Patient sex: M
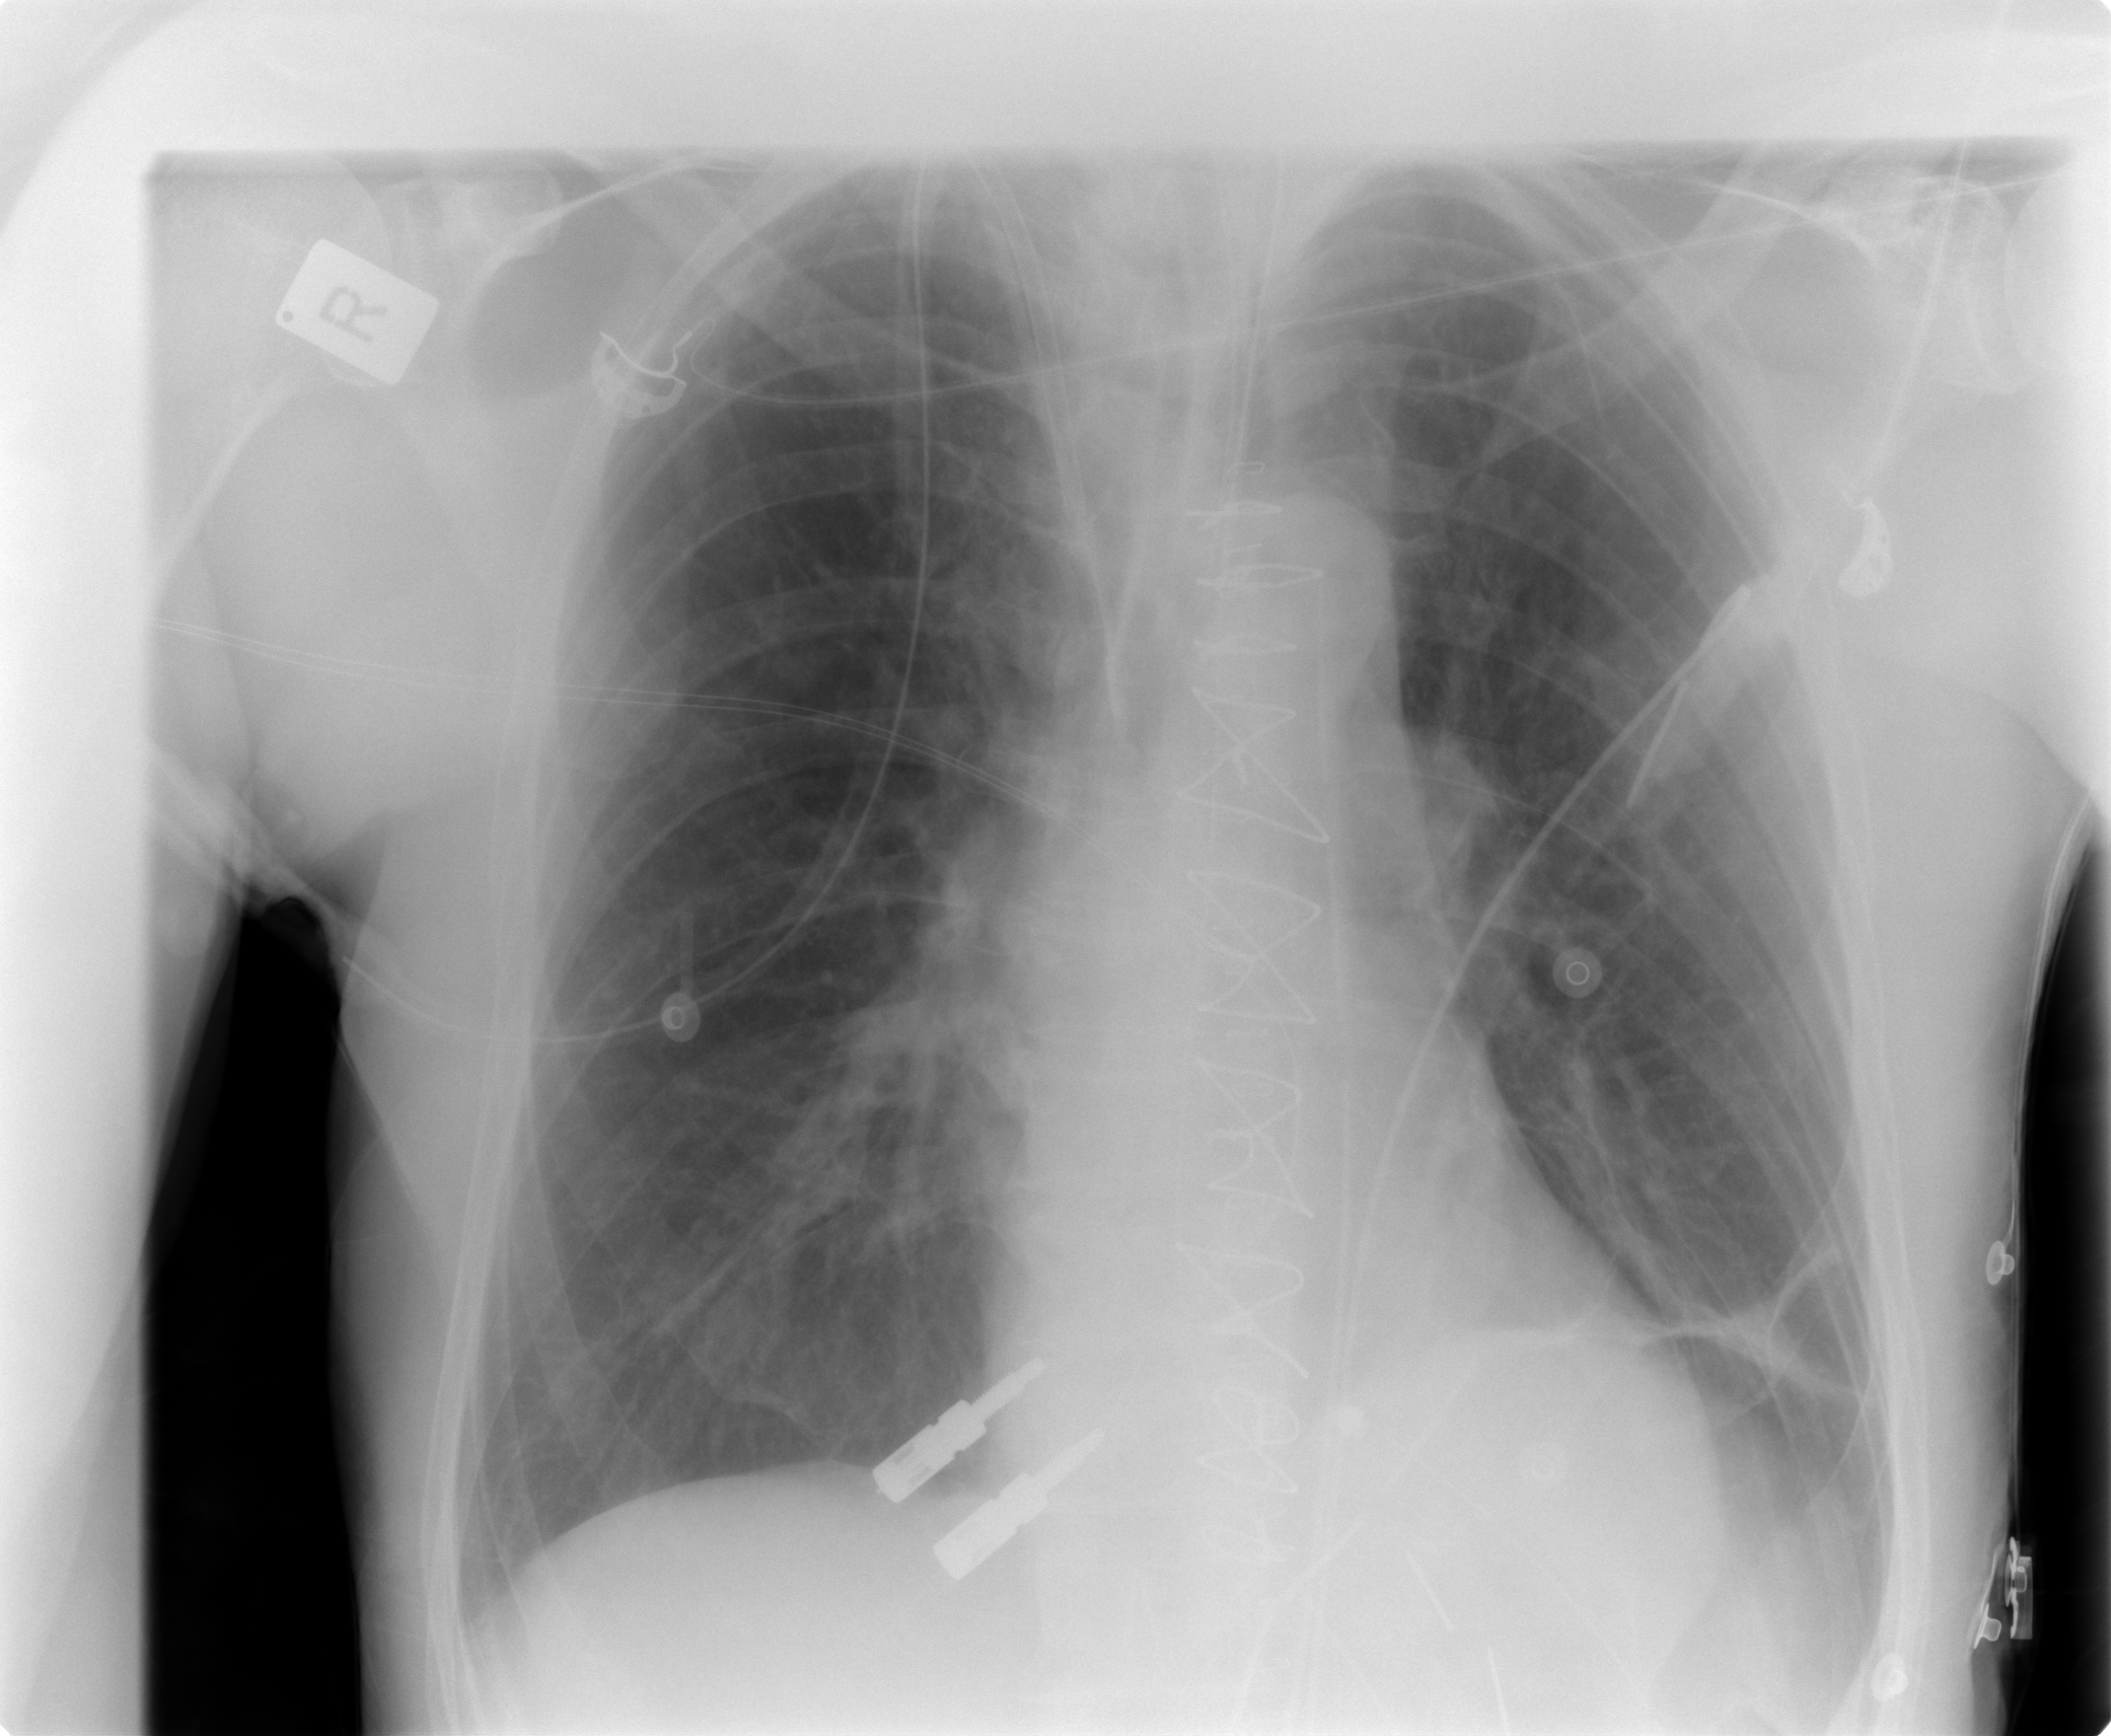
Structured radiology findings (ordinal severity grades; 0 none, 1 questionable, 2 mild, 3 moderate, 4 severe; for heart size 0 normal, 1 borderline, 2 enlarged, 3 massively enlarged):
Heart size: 0
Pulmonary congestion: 0
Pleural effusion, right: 0
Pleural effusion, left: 0
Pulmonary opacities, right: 0
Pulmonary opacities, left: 0
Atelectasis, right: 0
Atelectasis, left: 2